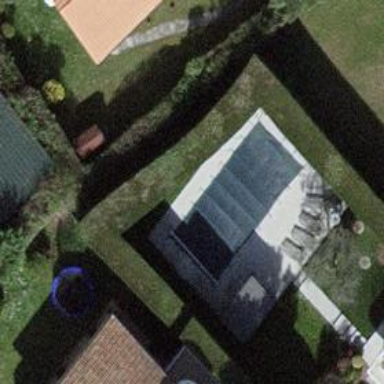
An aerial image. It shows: Swimming pool located in leisure land.